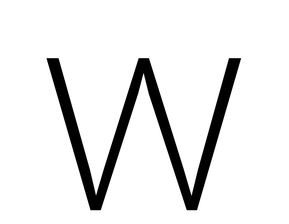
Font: Roboto_ExtraLight